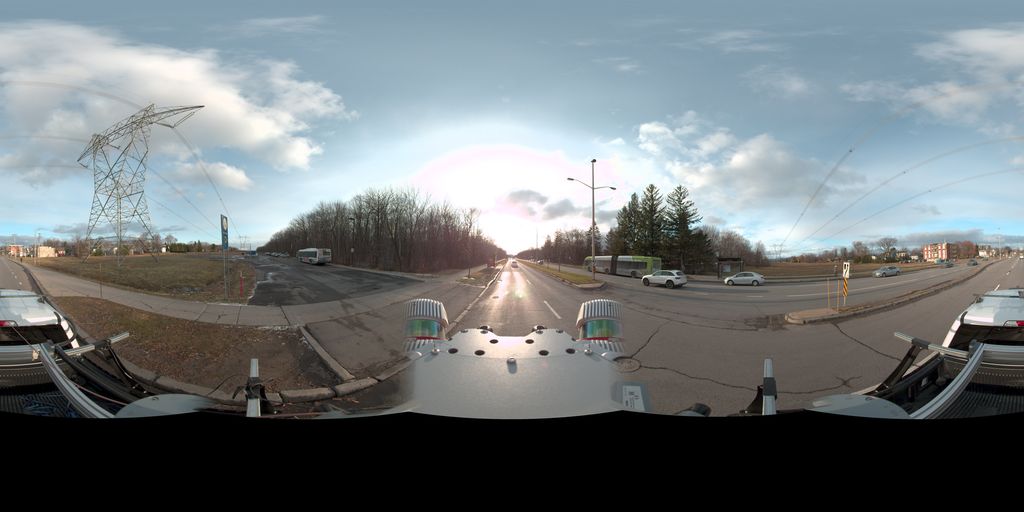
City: quebec_city